Interaction volume radius: 10 \u00c5
Interaction volume height: 30 \u00c5
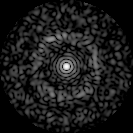
Disorder parameter: 0.838